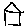
Label: house